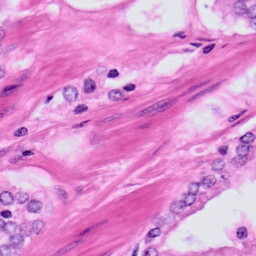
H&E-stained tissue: Prostate